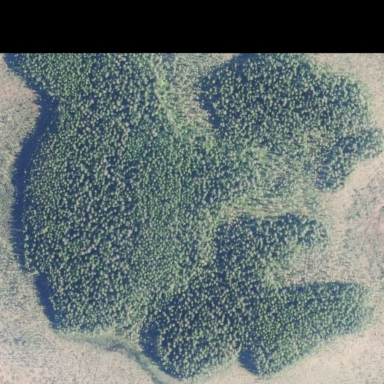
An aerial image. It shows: Forest area dominated by needle-leaved trees.